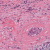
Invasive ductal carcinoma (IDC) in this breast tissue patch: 1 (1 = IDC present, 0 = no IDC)